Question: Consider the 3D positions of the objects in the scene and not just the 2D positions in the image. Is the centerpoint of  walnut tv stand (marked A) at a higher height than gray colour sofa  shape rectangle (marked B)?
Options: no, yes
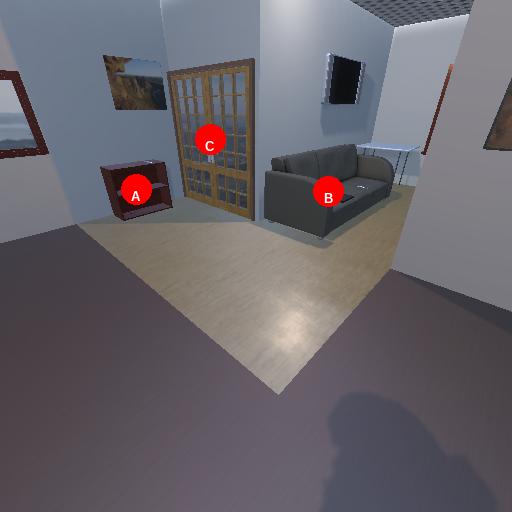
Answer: no